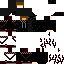
A female skeleton skin with dark skin, wearing brown helmet dressed in a black robe top and black pants, featuring a closed mouth.